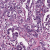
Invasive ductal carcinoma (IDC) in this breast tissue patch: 1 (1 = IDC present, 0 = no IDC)